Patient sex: F
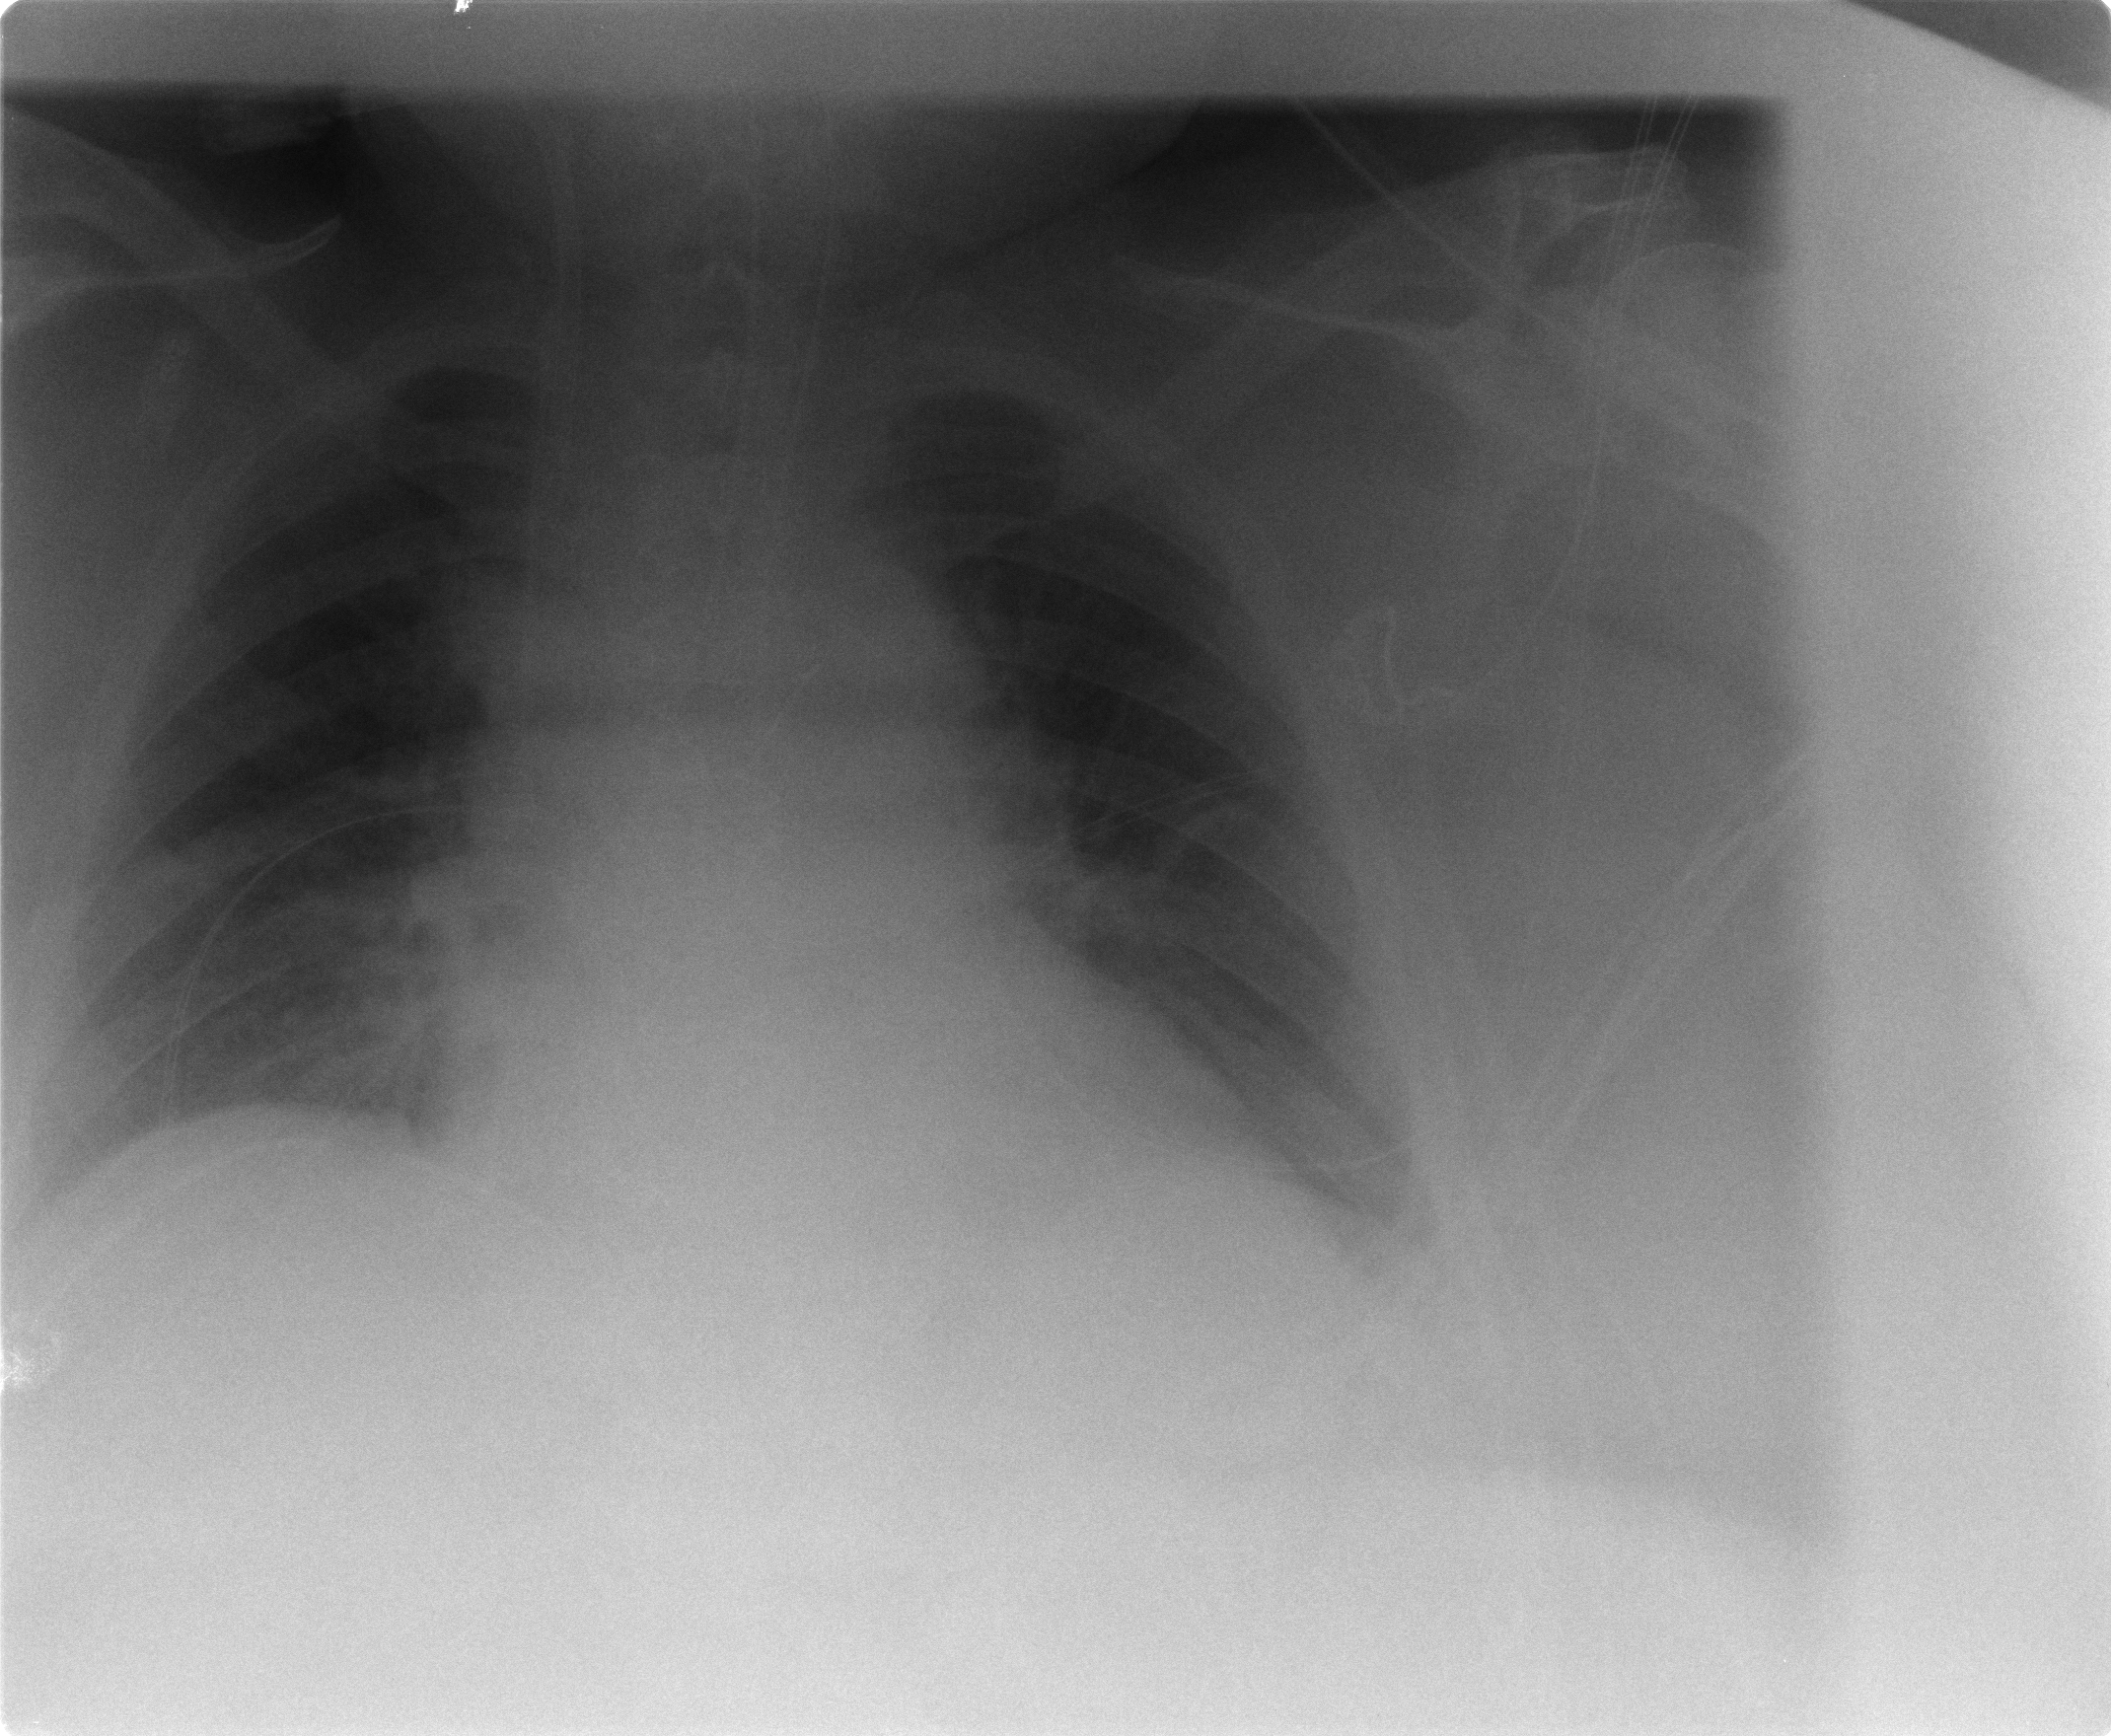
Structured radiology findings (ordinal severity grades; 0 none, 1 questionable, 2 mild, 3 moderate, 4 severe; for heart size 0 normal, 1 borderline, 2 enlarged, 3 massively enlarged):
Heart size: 2
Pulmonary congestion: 2
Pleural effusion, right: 0
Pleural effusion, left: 2
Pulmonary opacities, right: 1
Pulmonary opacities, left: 0
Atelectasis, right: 0
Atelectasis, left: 0